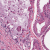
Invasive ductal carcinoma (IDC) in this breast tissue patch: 1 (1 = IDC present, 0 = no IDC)